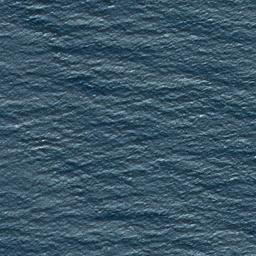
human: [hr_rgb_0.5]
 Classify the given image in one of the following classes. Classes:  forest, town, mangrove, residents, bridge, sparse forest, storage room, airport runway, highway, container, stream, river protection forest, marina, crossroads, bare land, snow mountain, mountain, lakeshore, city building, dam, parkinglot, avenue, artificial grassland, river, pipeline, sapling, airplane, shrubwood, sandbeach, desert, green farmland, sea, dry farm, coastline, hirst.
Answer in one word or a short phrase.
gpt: sea